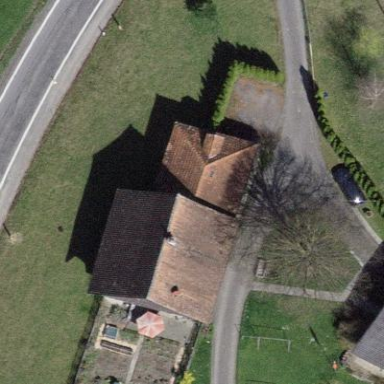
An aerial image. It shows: Garage.